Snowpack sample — Buffalo Mountain, Silverthorne, Colorado, USA (2/22/26, 2:02 PM MST)
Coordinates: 39.622, -106.113
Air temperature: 33 °F
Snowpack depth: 63 cm
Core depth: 50 cm
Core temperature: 28.4 °F
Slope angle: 11°, slope face: 116°
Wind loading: low
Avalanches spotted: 0
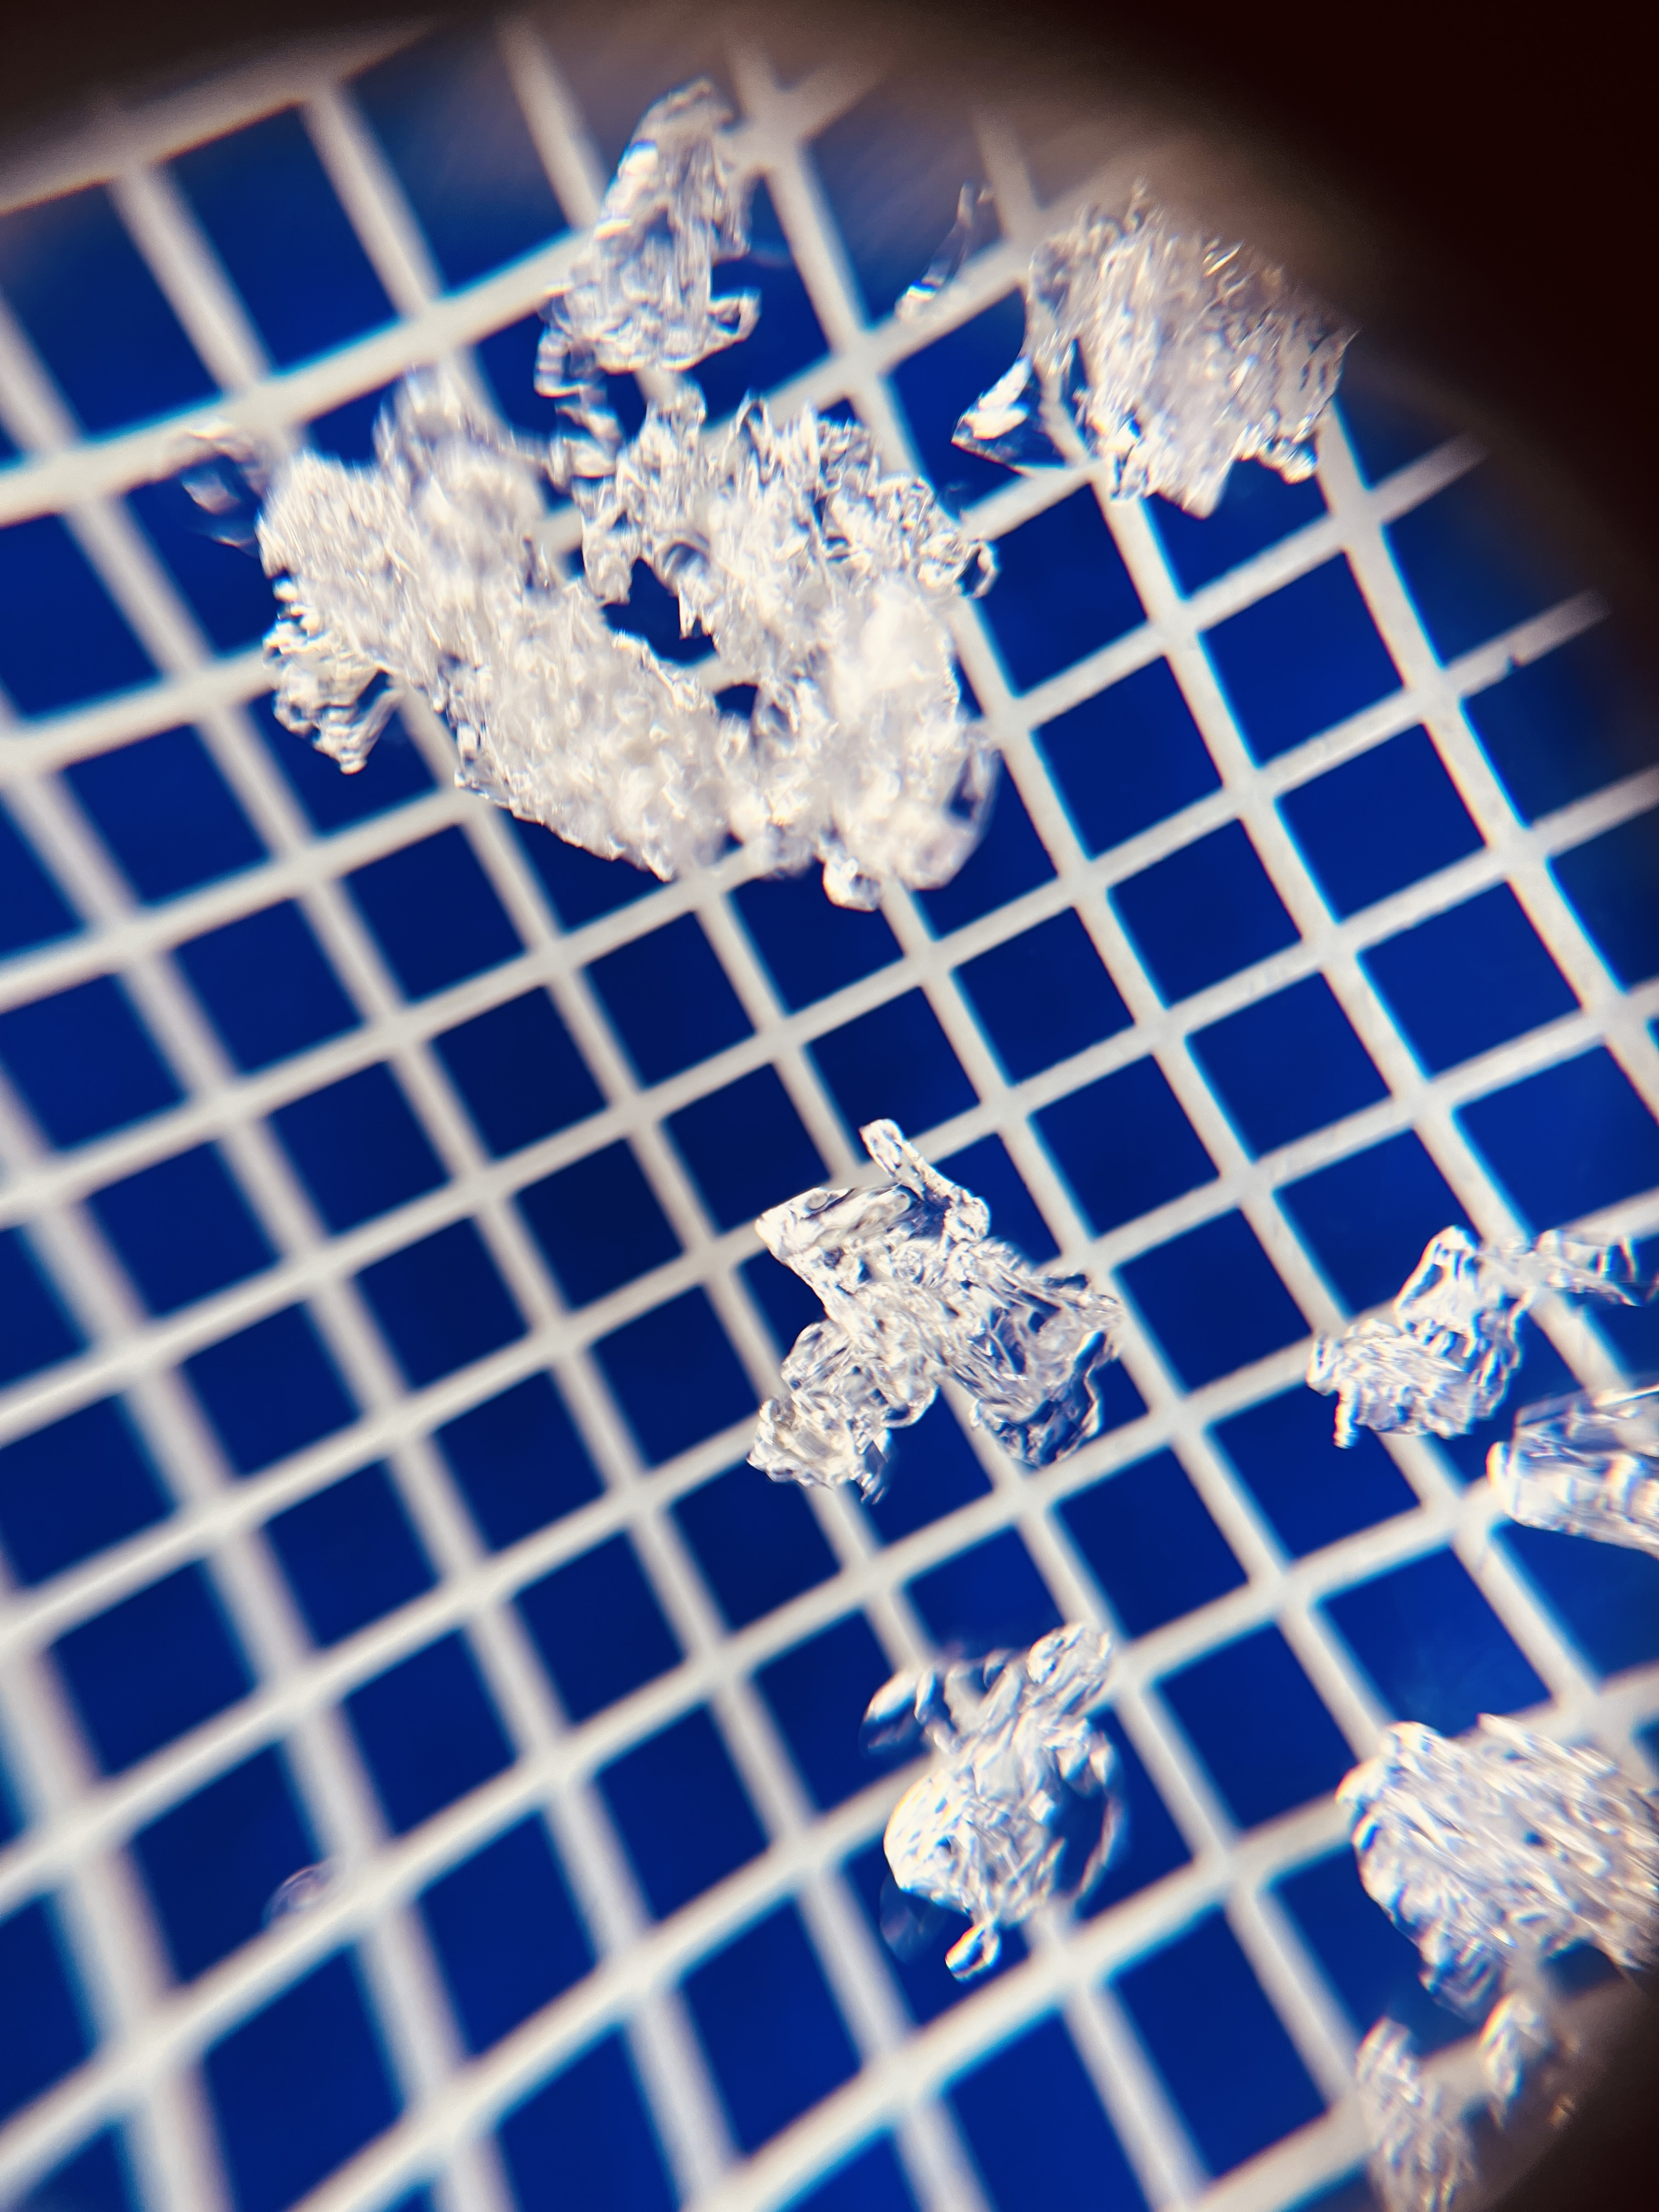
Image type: magnified_profile
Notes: In a firebreak similar to site 1, minimal wind loading with no spotted avalanches (not many faces in view though)